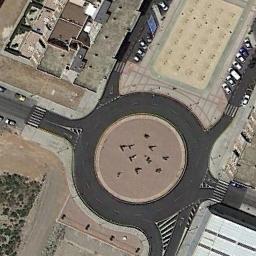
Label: roundabout